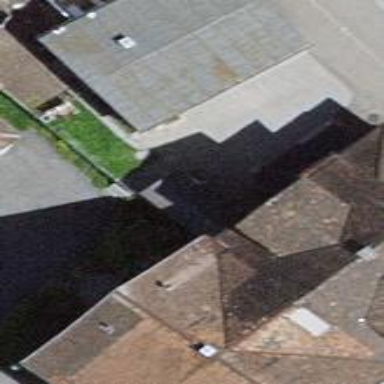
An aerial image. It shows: Garage.